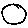
Label: moon